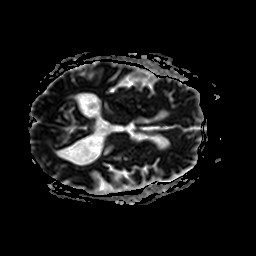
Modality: ADC
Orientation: axial
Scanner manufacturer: philips
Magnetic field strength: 1.5 T
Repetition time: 4.787 s
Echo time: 0.07764 s